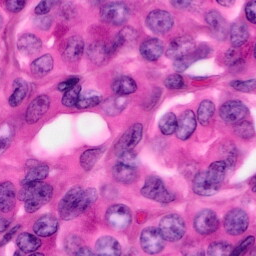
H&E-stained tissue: Pancreatic